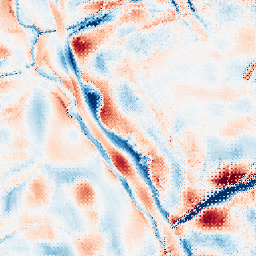
Category: wavelet
Decomposition family: wavelet_biorthogonal
Decomposition parameters: wavelet: bior5.5
level: 5
Upsampling method: regularized
Upsampling parameters: scale: 2
lambda_reg: 0.1
Upsampling scale: 2